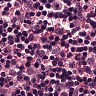
Metastatic tissue present: yes